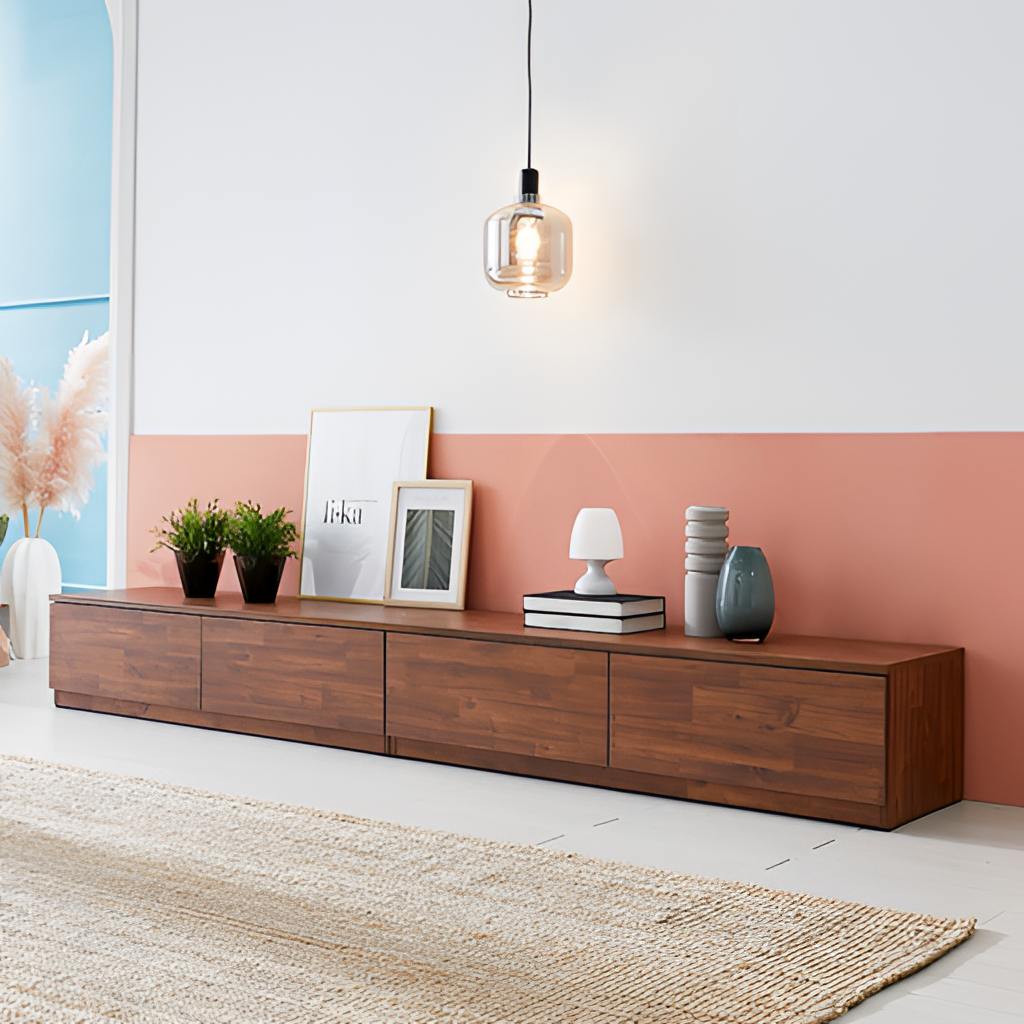
living room, wood console table, paint wallpaper, with horizontal two tone pattern, contemporary, beige wood flooring, with plank pattern